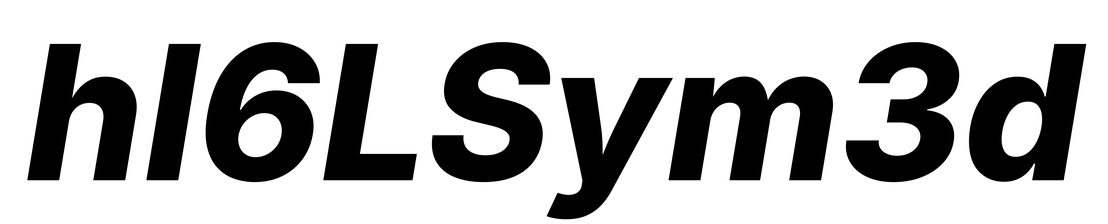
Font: Inter-Italic_ExtraBold_Italic